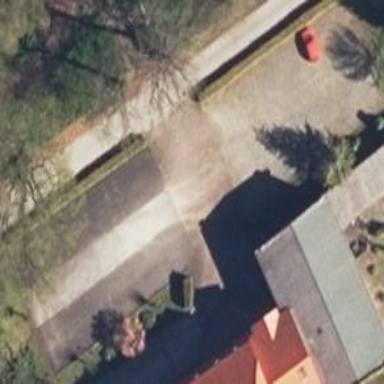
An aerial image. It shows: Parking area with surface.